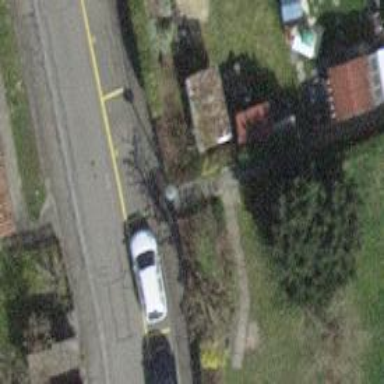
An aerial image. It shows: Road with steps.